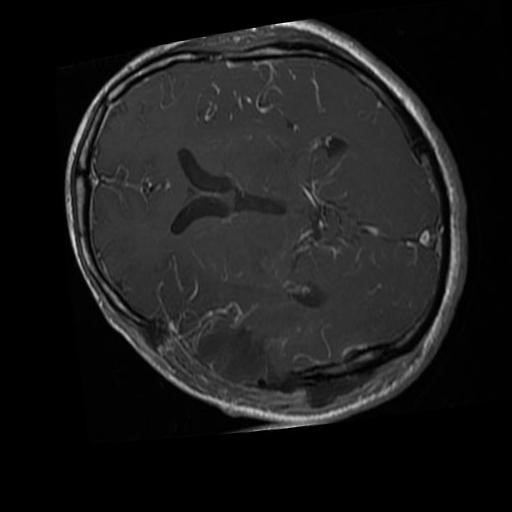
Label: brain_glioma